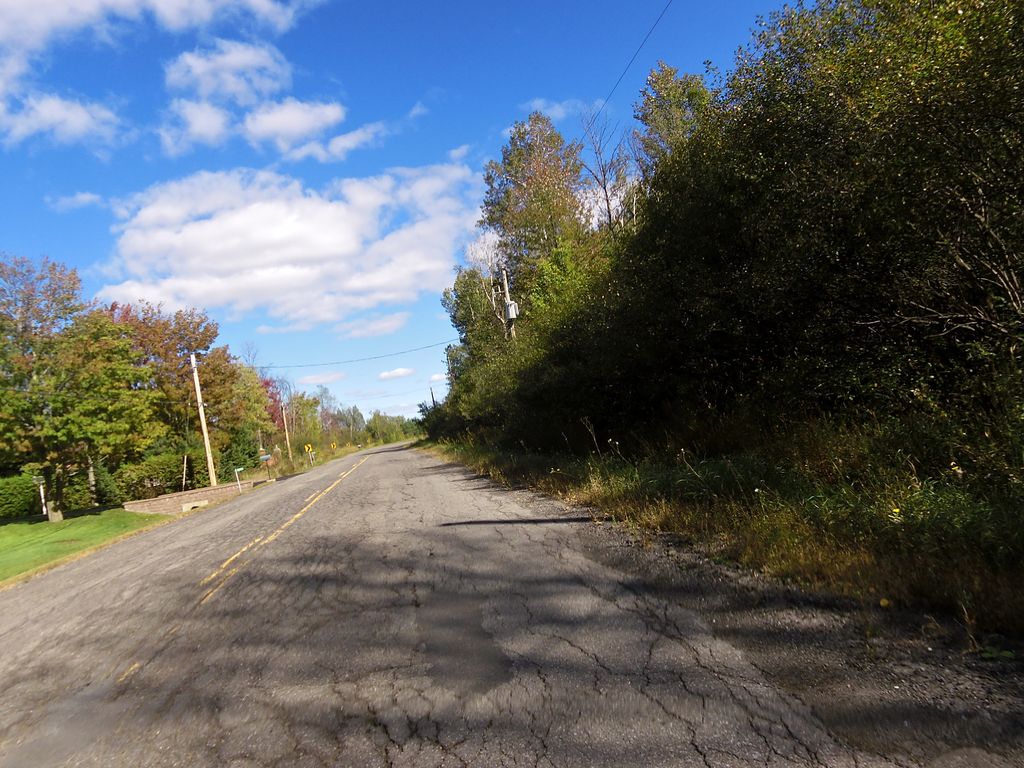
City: ottawa-gatineau